Question: I have the following details in my project
'''
public class AnimalModels
{
public string AnimalId { get; set; }
public List<SelectListItem> AnimalList { get; set; }
}
'''
'''
@model DropDownList.Models.AnimalModels
@{
ViewBag.Title = "Index";
}
<h2>Index</h2>
<script src="@Url.Content("~/Scripts/Animal/Index.js")" type="text/javascript"></script>
@using (Html.BeginForm())
{
@Html.ValidationSummary(true)
<div>
<fieldset>
<div>@Html.LabelFor(model => model.AnimalId)</div>
<div>@Html.DropDownListFor(model => model.AnimalId, Model.AnimalList)</div>
<div>@Html.ValidationMessageFor(model => model.AnimalId)</div>
</fieldset>
<input type="submit" name="Submit" value="Submit" />
</div>
}
'''
'''
public class AnimalController : Controller
{
//
// GET: /Animal/
public ActionResult Index()
{
AnimalModels model = new AnimalModels();
model.AnimalList = new List<SelectListItem>();
return View(model);
}
[AcceptVerbs(HttpVerbs.Post)]
public ActionResult Index(AnimalModels model)
{
//TODO: get animal list
model.AnimalList = new List<SelectListItem>();
return View(model);
}
}
'''
'''
//[B]Document ready
$(document).ready(function () {
//Populate ddl using ajax (jquery)
$.ajax({
url: 'Resources/Animals.xml', // name of file with our data - link has been renamed
dataType: 'xml', // type of file we will be reading
success: parse, // name of function to call when done reading file
error: showError // name of function to call when failed to read
});
});
//[E]Document ready
function parse(xmlDoc) {
var options = new Array();
$(xmlDoc).find("ITEMS").each(function () {
$(this).find("ITEM").each(function () {
var optionValue = $(this).find('VALUE').text();
var optionLabel = $(this).find('TEXT').text();
options.push('<option value="' + optionValue + '">' + optionLabel + '</option>');
});
});
options = options.join('');
$('#AnimalId').append(options);
}
var showError = function (xhr, status, err) {
alert("Error loading file Animals.xml in Resources folder.
" + xhr.status + " " + err + ".");
};
'''
'''
<?xml version="1.0" encoding="ISO-8859-1"?>
<ITEMS>
<ITEM>
<VALUE>-1</VALUE>
<TEXT></TEXT>
</ITEM>
<ITEM>
<VALUE>0</VALUE>
<TEXT>Tiger</TEXT>
</ITEM>
<ITEM>
<VALUE>1</VALUE>
<TEXT>Lion</TEXT>
</ITEM>
</ITEMS>
'''
my question is there any way to get all drop down list items when i hit submit button?
because the value is always null when i tried to debug it

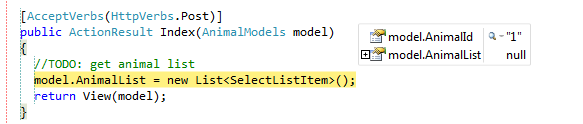
Answer: add into the form -
'''
@for (int i = 0; i < Model.AnimalList.Count; i++)
{
@Html.HiddenFor(model=>model.AnimalList[i].Value)
@Html.HiddenFor(model=>model.AnimalList[i].Text)
}
'''